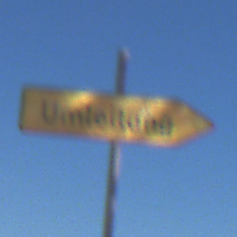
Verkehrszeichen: UmleitungswegweiserRechtsweisend
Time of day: MorningAfternoon
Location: Outdoor (RoadRail)
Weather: Clear
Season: NotSpecified
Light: Natural